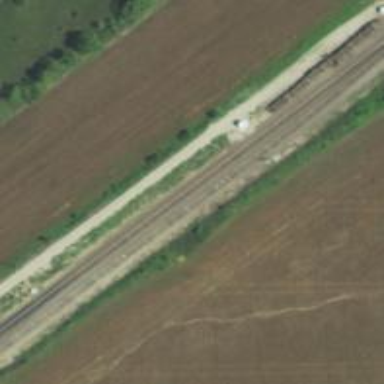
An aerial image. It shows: Railway siding with rails.